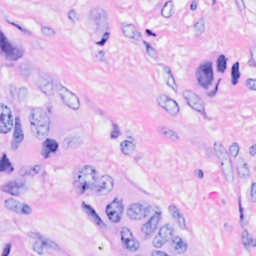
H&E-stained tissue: Breast